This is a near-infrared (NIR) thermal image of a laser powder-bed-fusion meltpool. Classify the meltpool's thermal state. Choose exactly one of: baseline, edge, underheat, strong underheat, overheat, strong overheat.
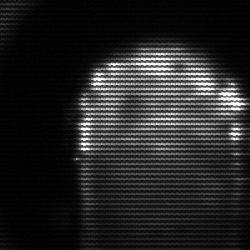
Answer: baseline